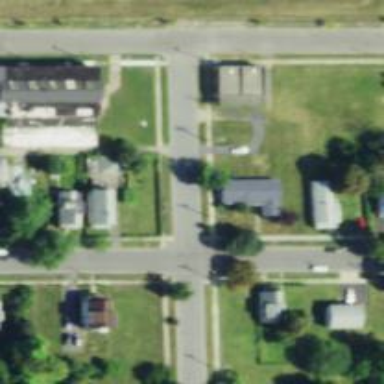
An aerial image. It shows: Alley classified as service road.